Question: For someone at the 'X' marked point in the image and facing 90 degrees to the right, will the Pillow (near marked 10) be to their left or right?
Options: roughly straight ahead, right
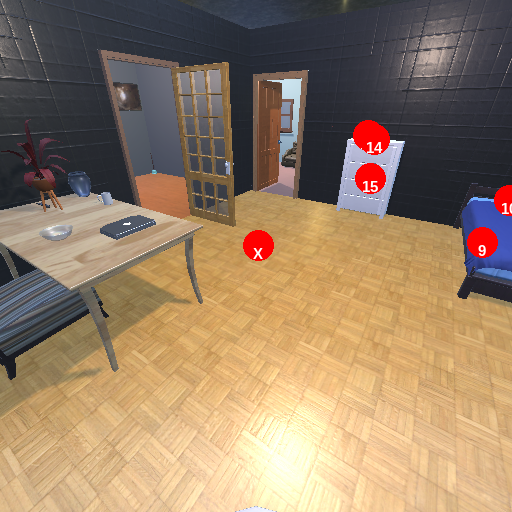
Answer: roughly straight ahead